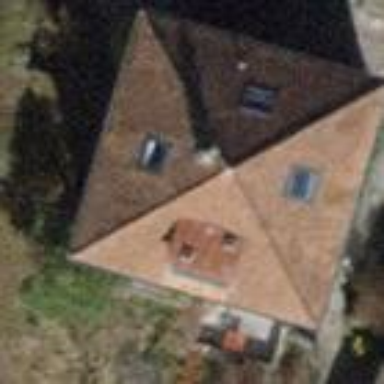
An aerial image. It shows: Semi-detached house.